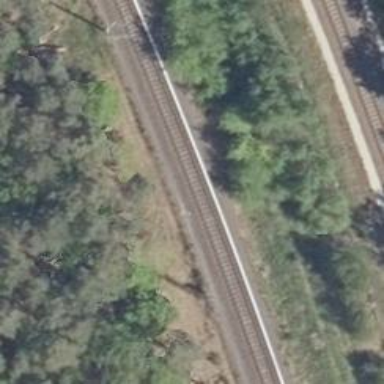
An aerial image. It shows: Railway track with electrification through contact line.